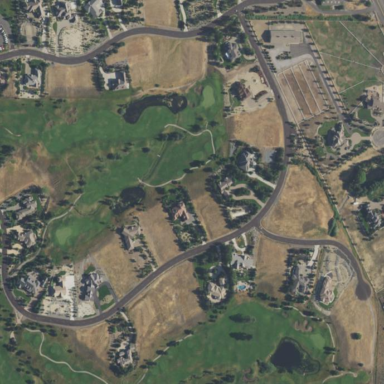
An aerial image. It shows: This residential area consists of single-family homes.